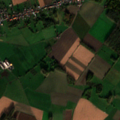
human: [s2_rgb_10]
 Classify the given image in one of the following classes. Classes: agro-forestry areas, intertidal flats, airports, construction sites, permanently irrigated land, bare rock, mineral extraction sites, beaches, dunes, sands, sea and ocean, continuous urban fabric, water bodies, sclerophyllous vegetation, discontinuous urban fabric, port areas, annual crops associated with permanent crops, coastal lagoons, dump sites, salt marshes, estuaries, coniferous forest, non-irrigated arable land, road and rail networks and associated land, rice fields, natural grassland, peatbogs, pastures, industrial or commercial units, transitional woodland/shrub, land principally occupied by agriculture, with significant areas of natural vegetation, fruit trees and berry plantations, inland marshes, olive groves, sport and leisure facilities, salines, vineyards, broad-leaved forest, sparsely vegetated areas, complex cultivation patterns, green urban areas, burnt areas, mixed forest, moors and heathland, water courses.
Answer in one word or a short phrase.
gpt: discontinuous urban fabric, non-irrigated arable land, pastures, complex cultivation patterns, broad-leaved forest